Brain MRI, t2w sequence, axial 2D slice.
Patient: age 23, sex F, weight 95 kg, height 1.95 m
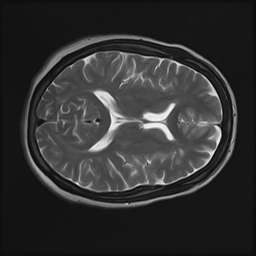